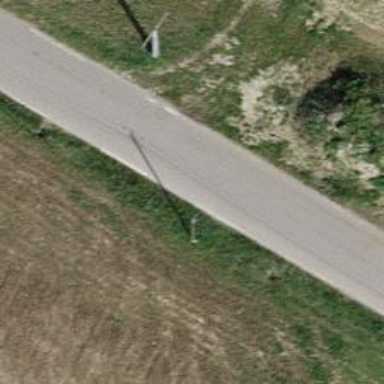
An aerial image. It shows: Minor power line.